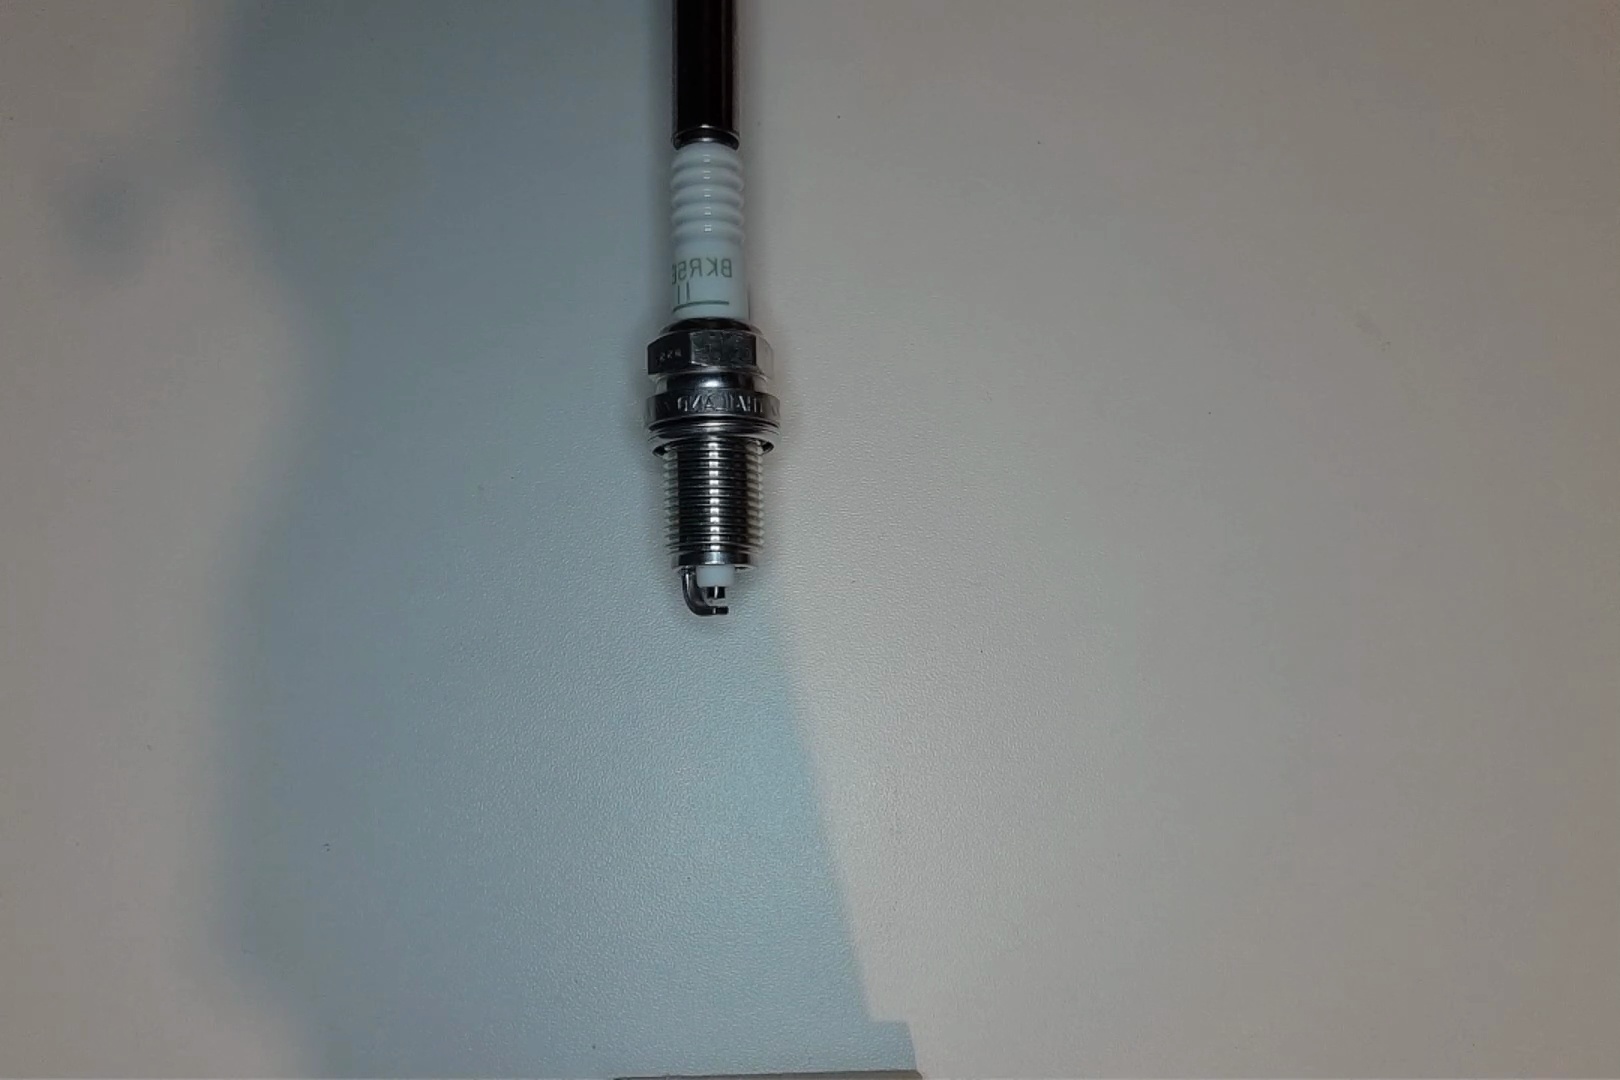
Label: normal